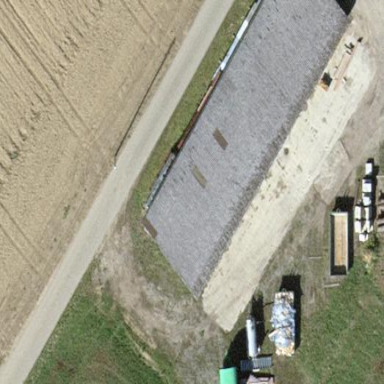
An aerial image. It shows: Stable building.